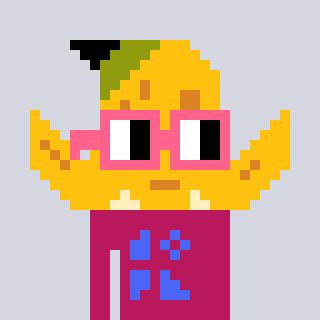
a pixel art character with square pink glasses, a banana-shaped head and a darkpink-colored body on a cool background